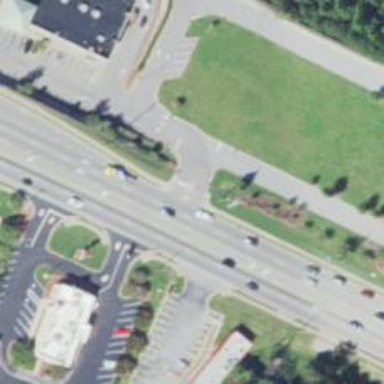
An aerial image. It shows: Marked road crossing.